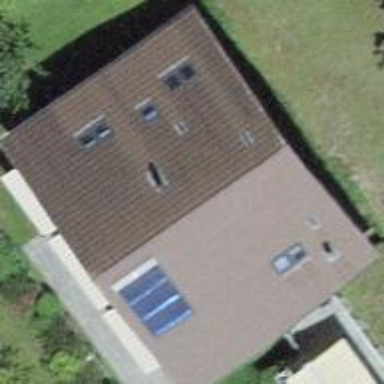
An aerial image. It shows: Gabled roof on residential building.